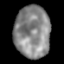
Tissue: lung
Cell type: Epithelial cells
Senescence score: 0.2402
Nuclear area (px): 1813
Mean DAPI intensity: 136.08